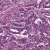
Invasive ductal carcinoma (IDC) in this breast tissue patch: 1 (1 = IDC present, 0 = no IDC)